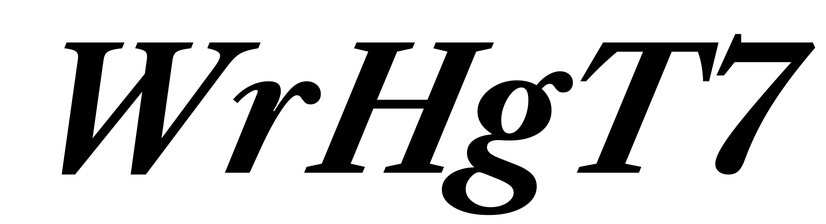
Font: LibreCaslonText-Italic_Bold_Italic